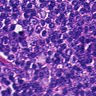
Metastatic tissue present: no